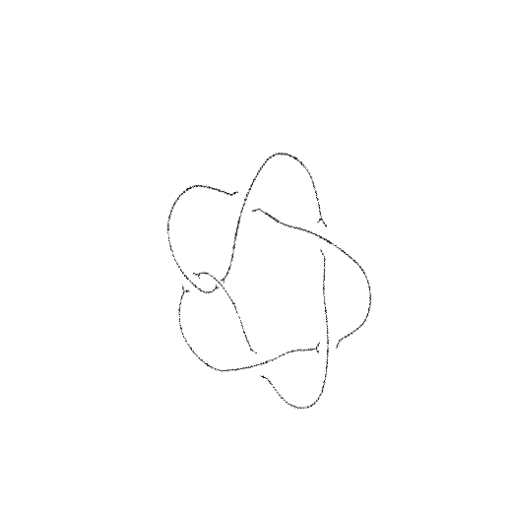
Crossing number: 6